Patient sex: F
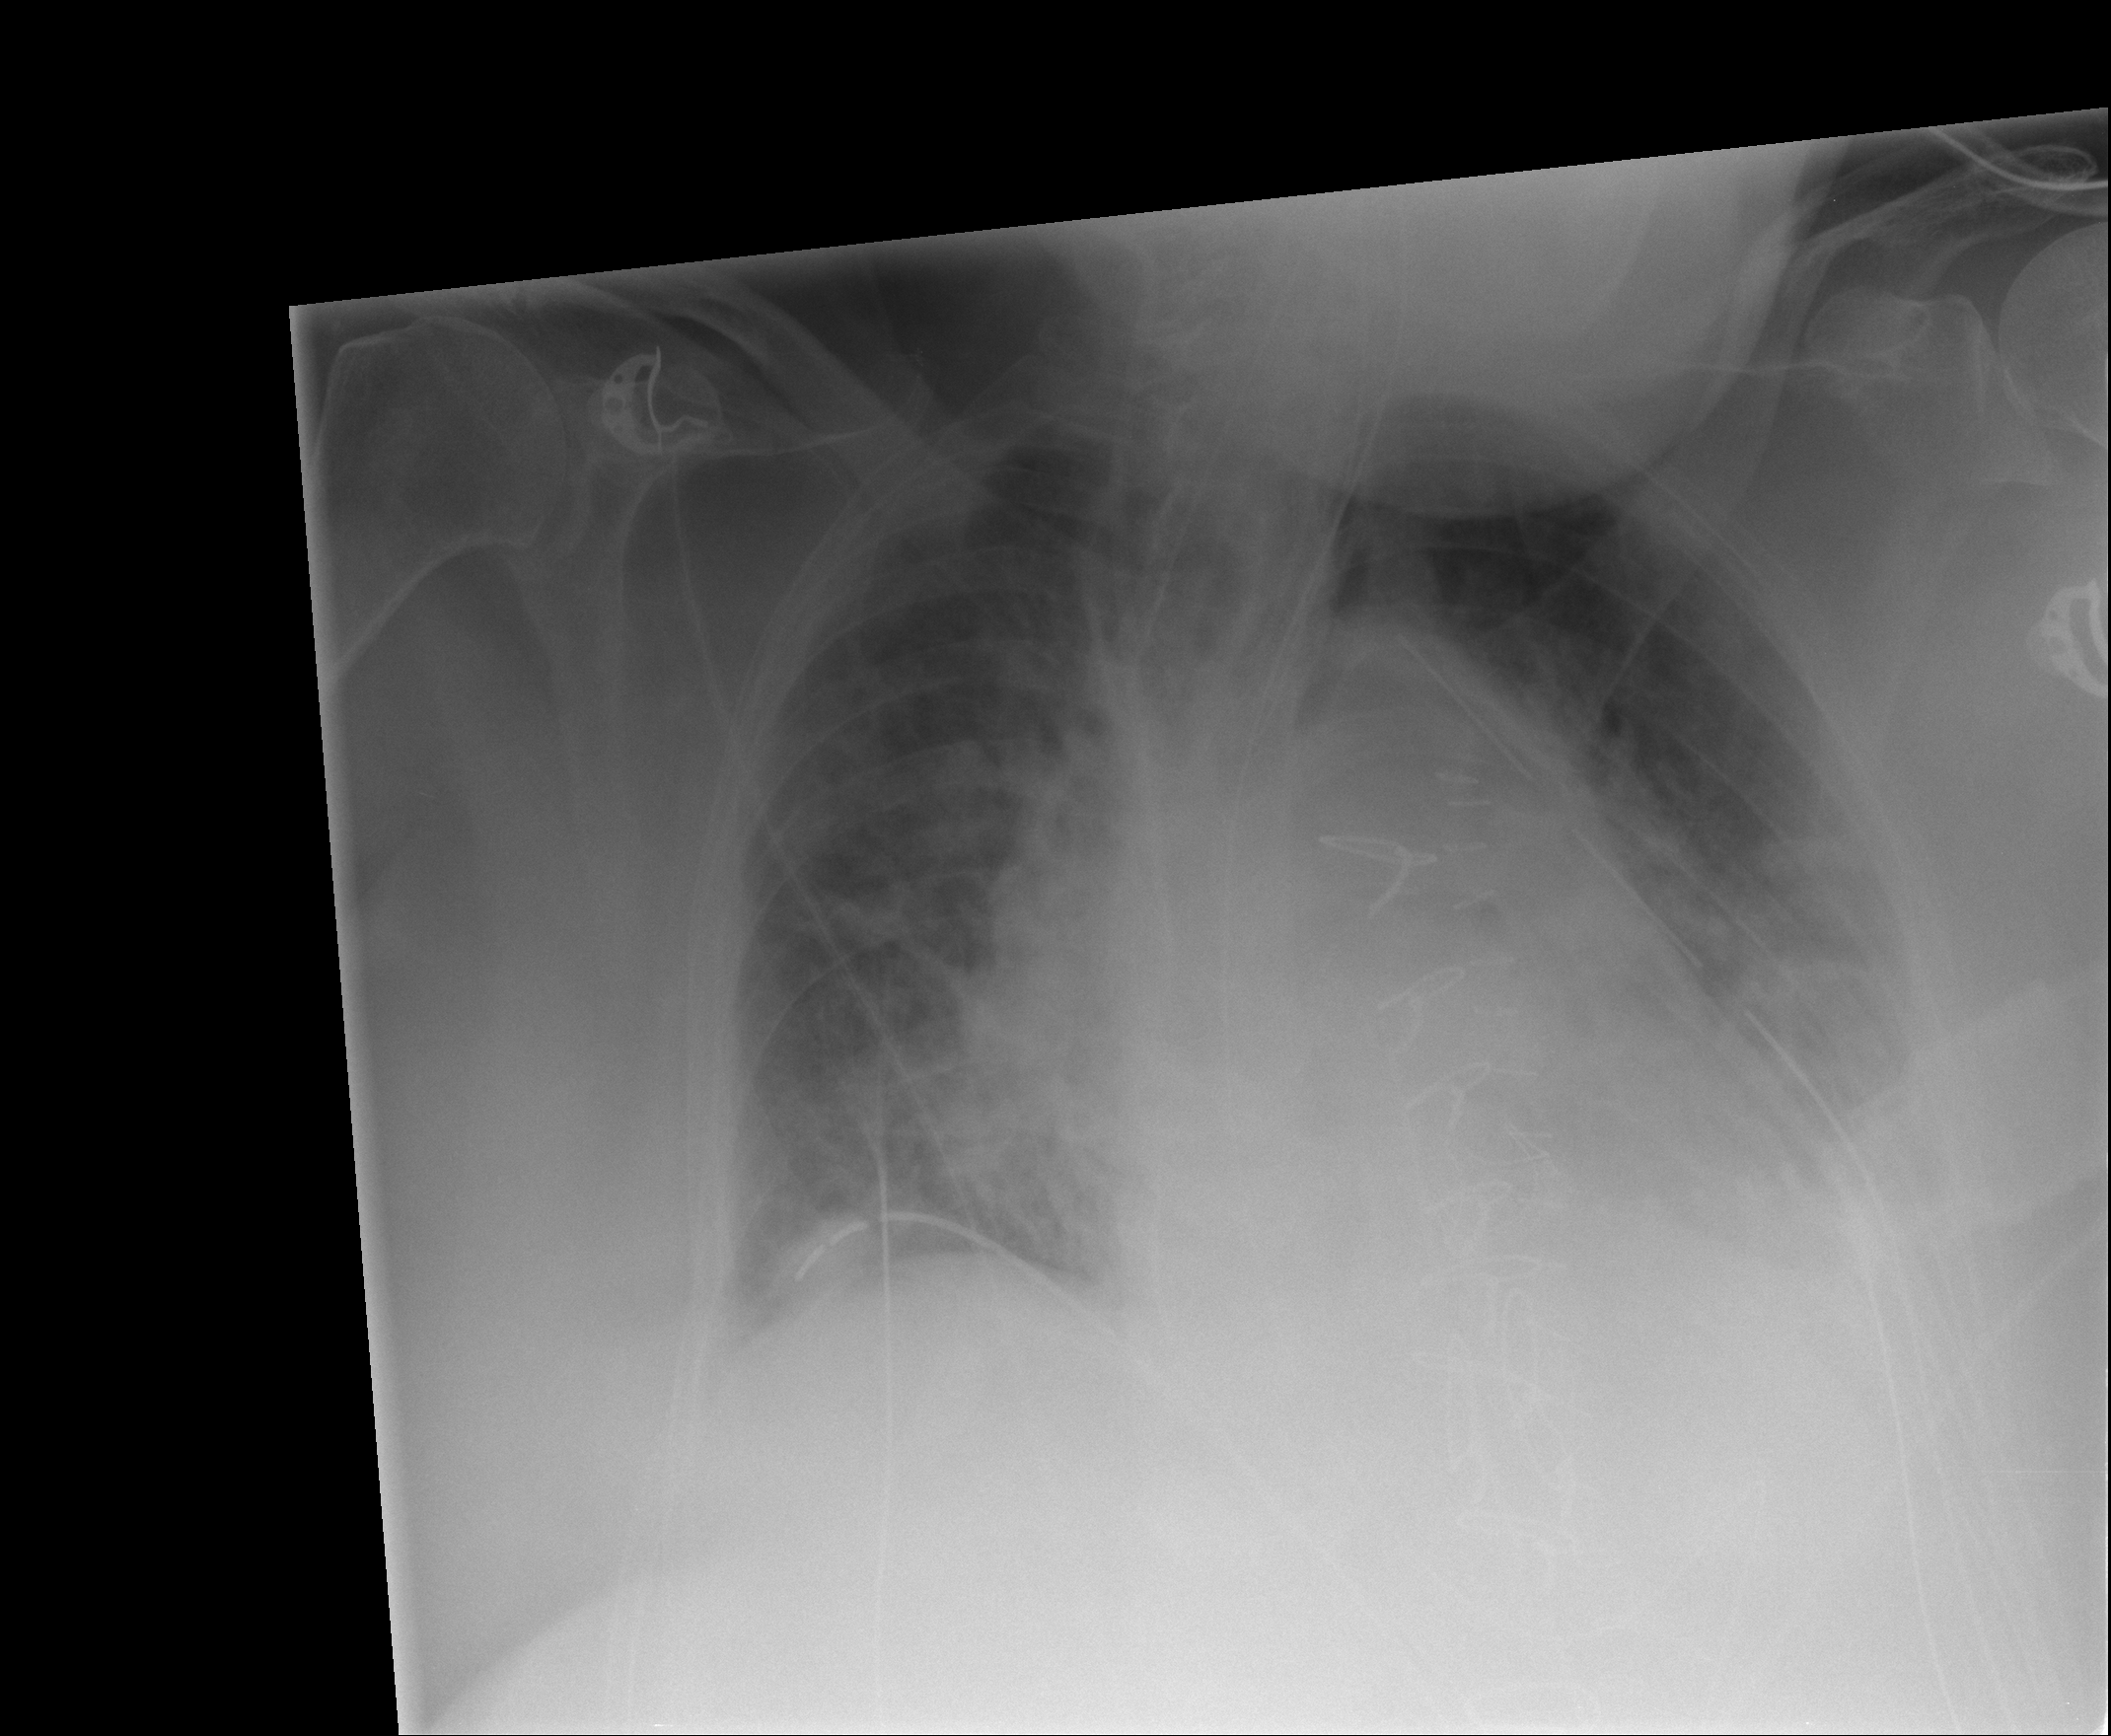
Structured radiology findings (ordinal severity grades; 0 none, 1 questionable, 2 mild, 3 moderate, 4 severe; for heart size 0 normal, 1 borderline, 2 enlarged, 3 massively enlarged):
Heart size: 2
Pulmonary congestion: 3
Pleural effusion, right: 2
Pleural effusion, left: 2
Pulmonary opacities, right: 2
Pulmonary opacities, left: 2
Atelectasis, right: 2
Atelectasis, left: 2